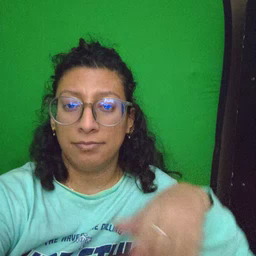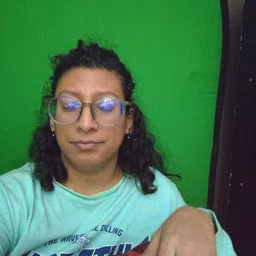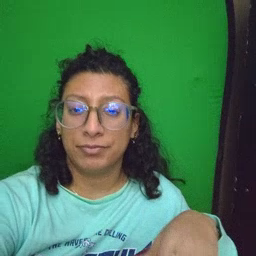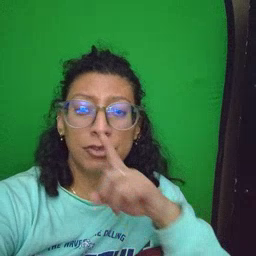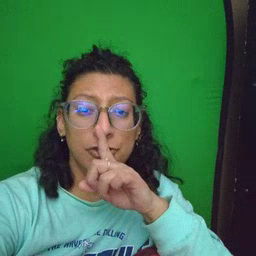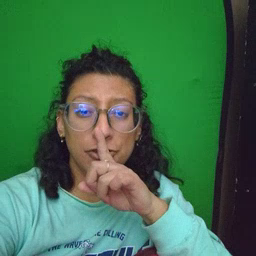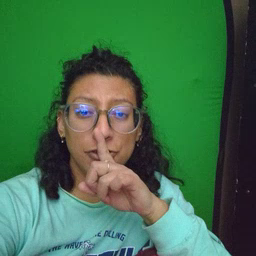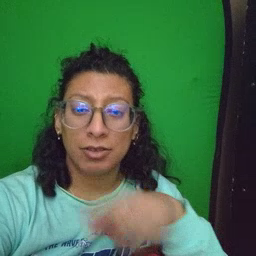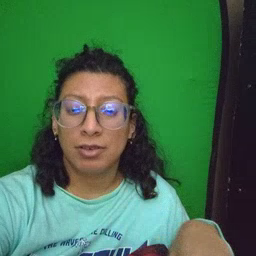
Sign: shhh